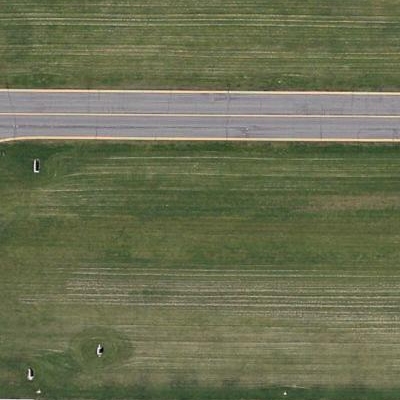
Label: aGrass